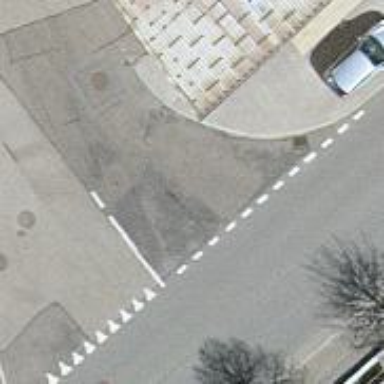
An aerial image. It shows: Alleyway designated as service road.